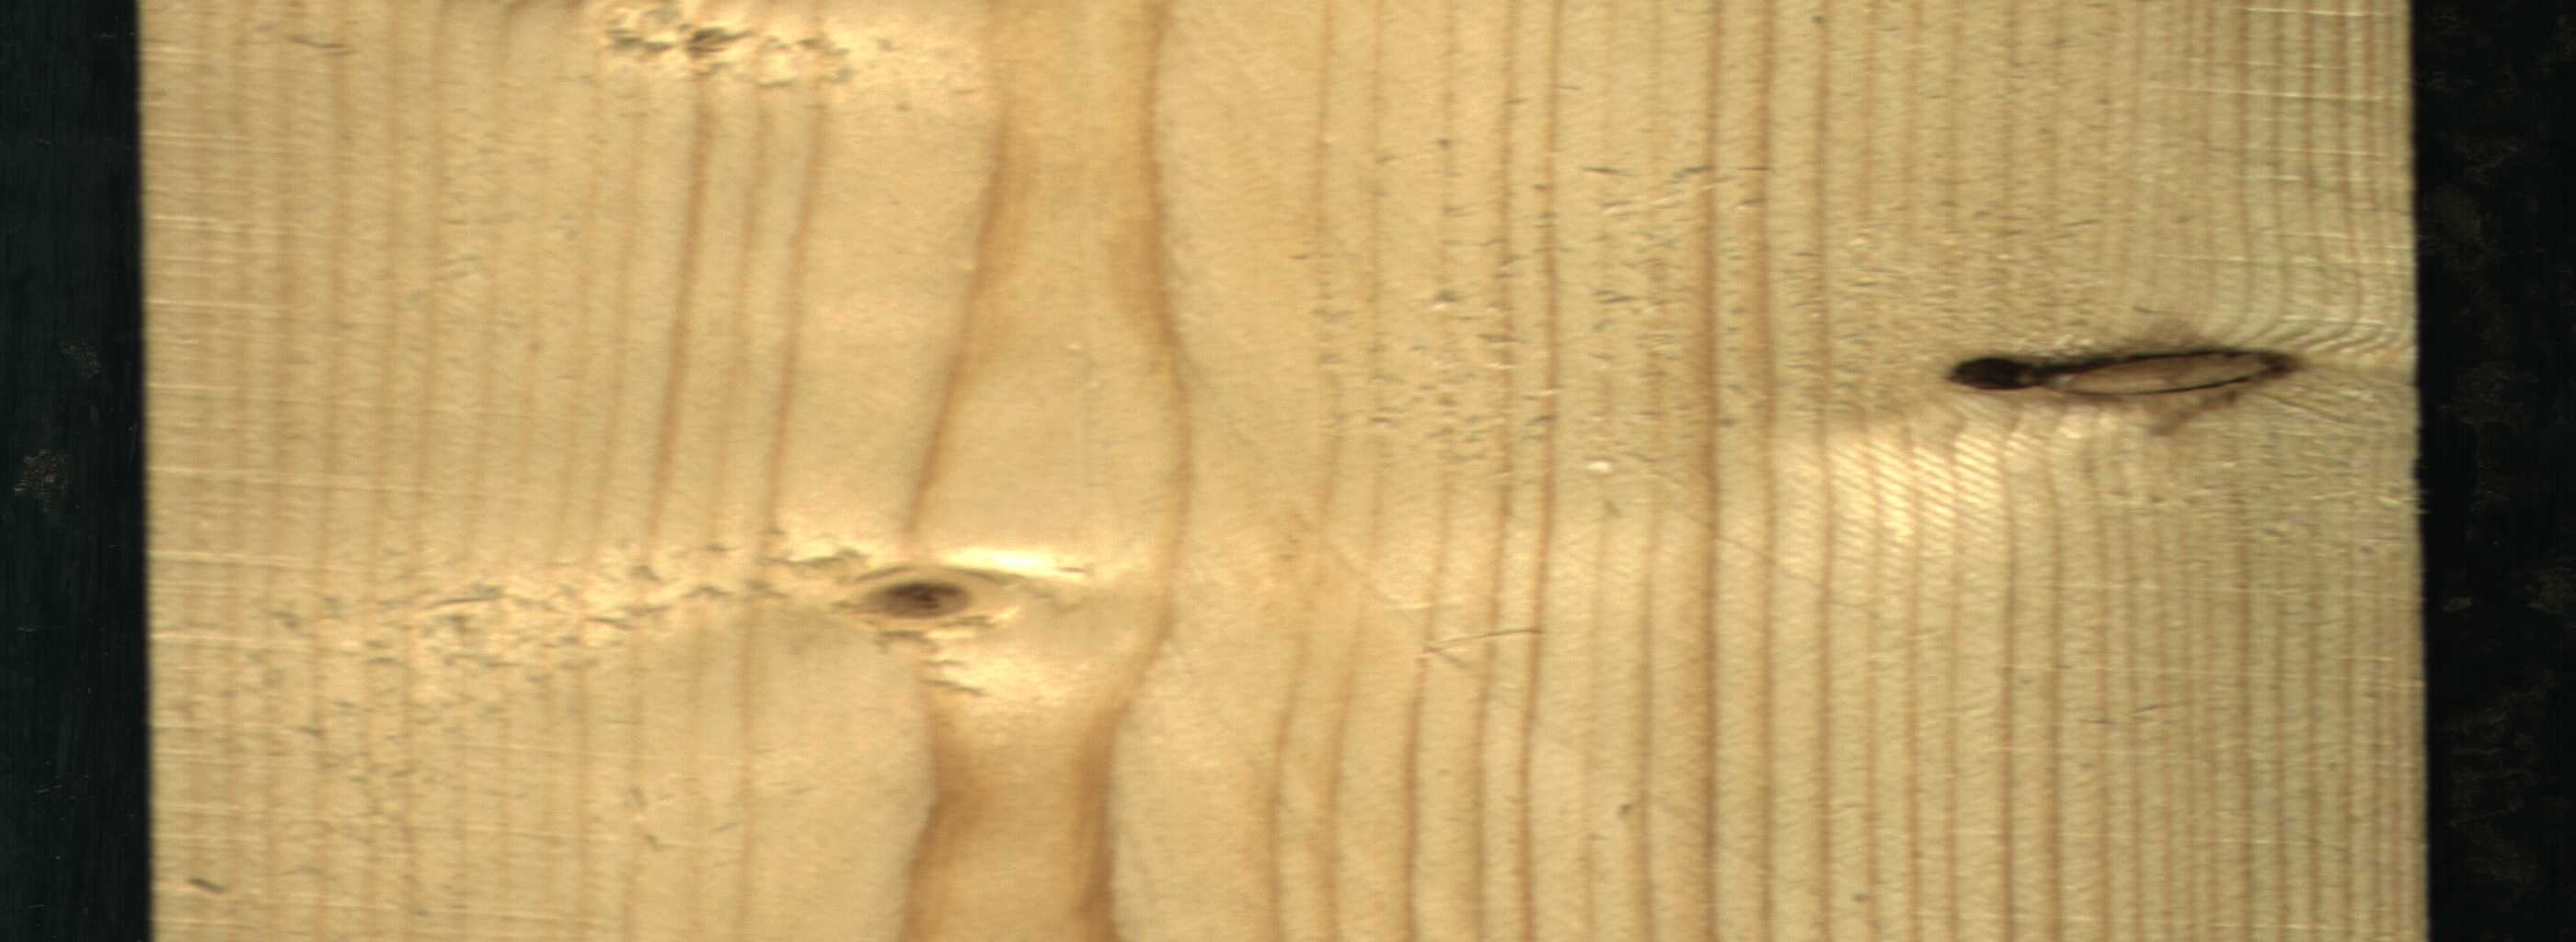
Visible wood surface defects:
Dead_Knot
Live_Knot